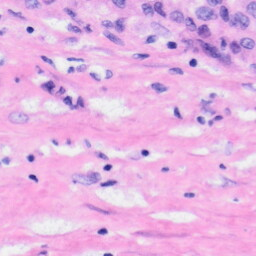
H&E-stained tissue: Liver